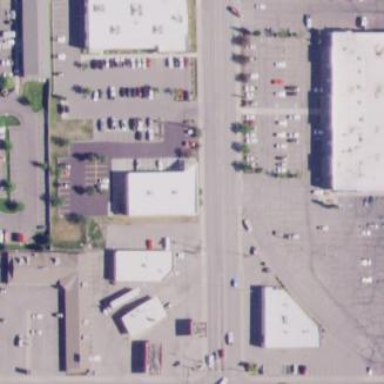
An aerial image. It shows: Retail area.